Field crop: maize
Growth stage: 2
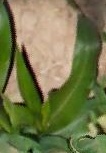
Species: maize